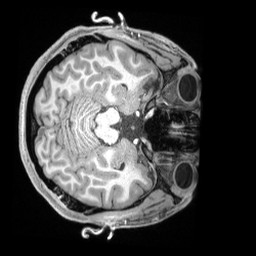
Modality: T1w
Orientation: axial
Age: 28
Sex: female
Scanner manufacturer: siemens
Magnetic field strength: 3 T
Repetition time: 2.4 s
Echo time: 0.00226 s